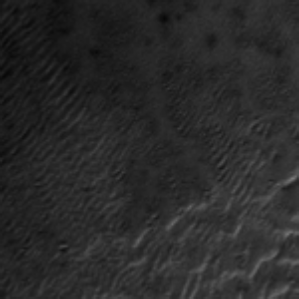
Label: frost